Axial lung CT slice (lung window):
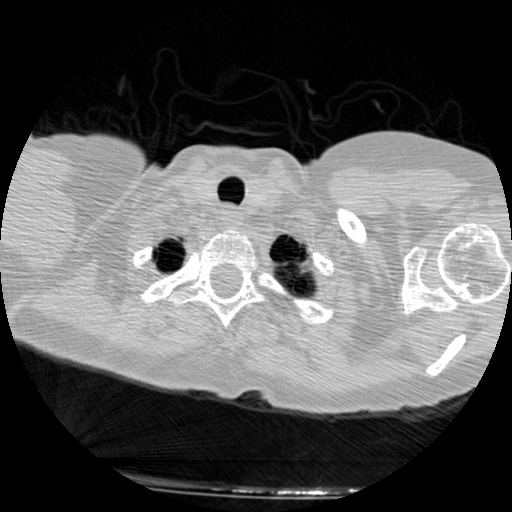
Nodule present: no